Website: macys
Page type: newsletter-management
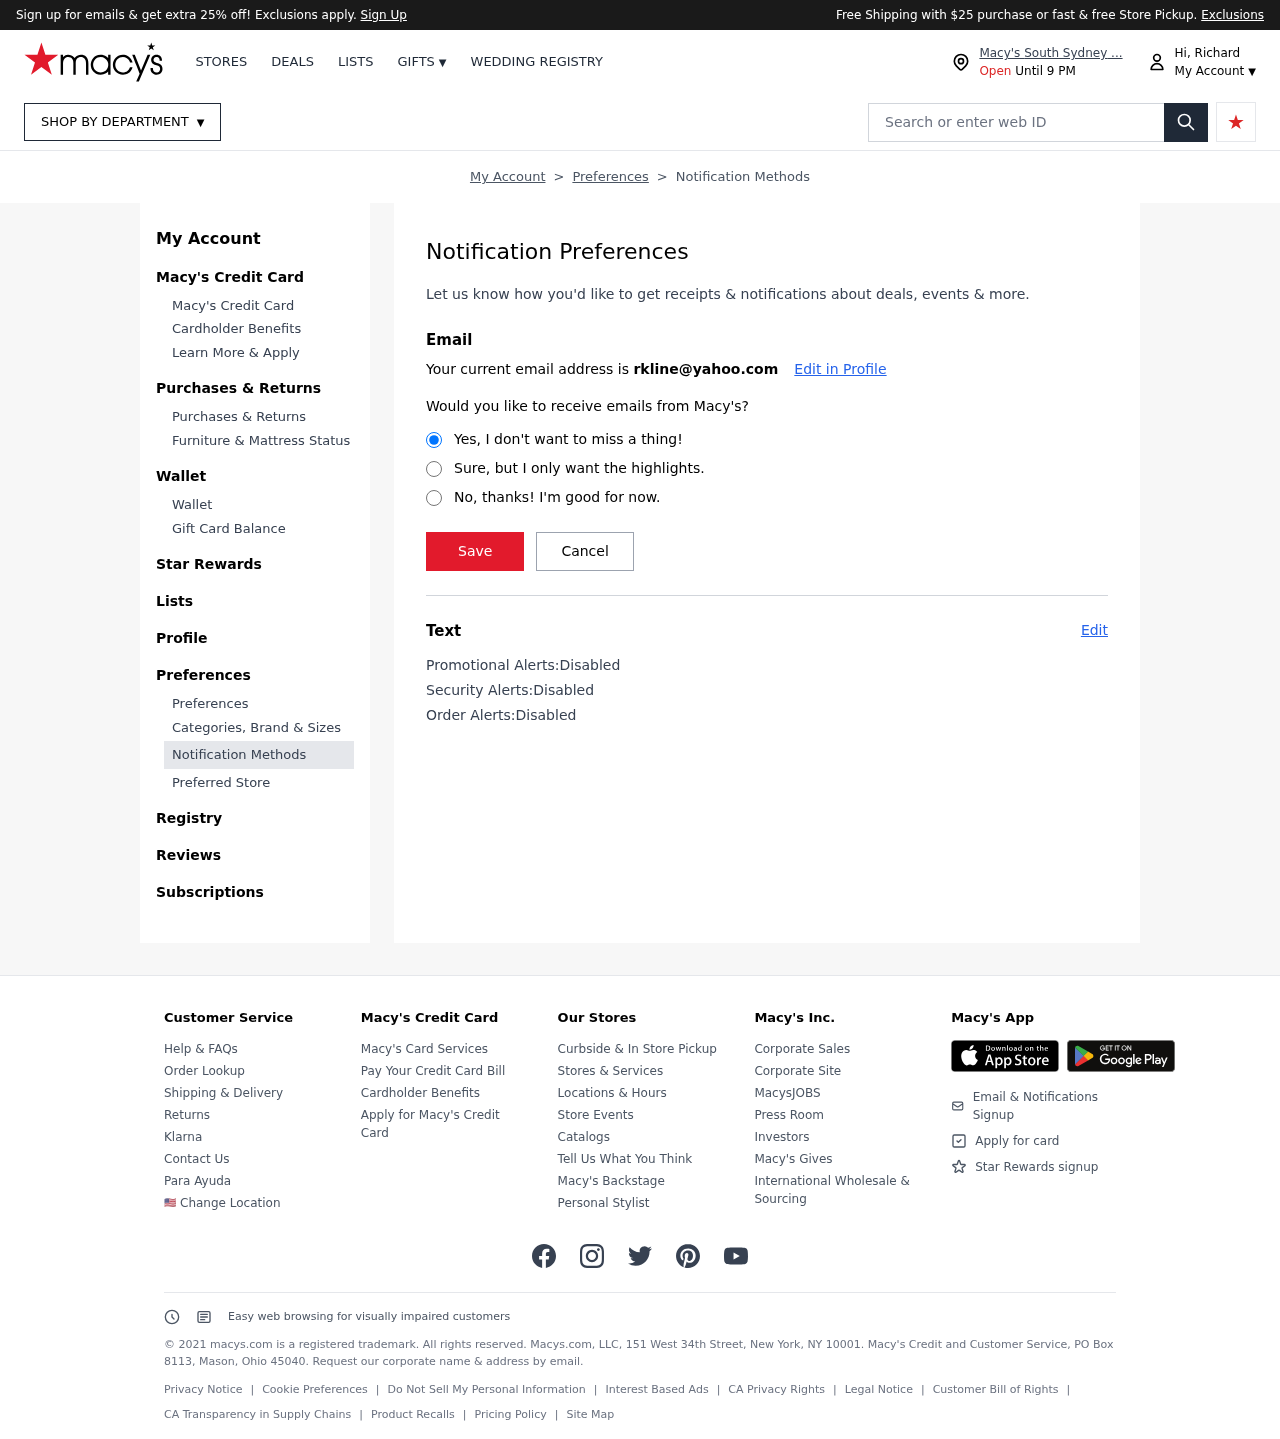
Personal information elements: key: PII_EMAIL
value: rkline@yahoo.com
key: PII_FIRSTNAME
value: Hi, Richard
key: PII_LOCATION1_CITY
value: Macy's South Sydney ...
Search elements: key: HEADER_SEARCH
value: Search or enter web ID